Interaction volume radius: 5 \u00c5
Interaction volume height: 35 \u00c5
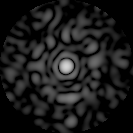
Disorder parameter: 0.8585